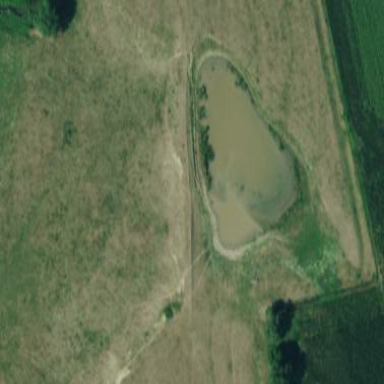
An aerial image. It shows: Reservoir.